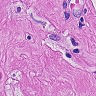
Metastatic tissue present: yes